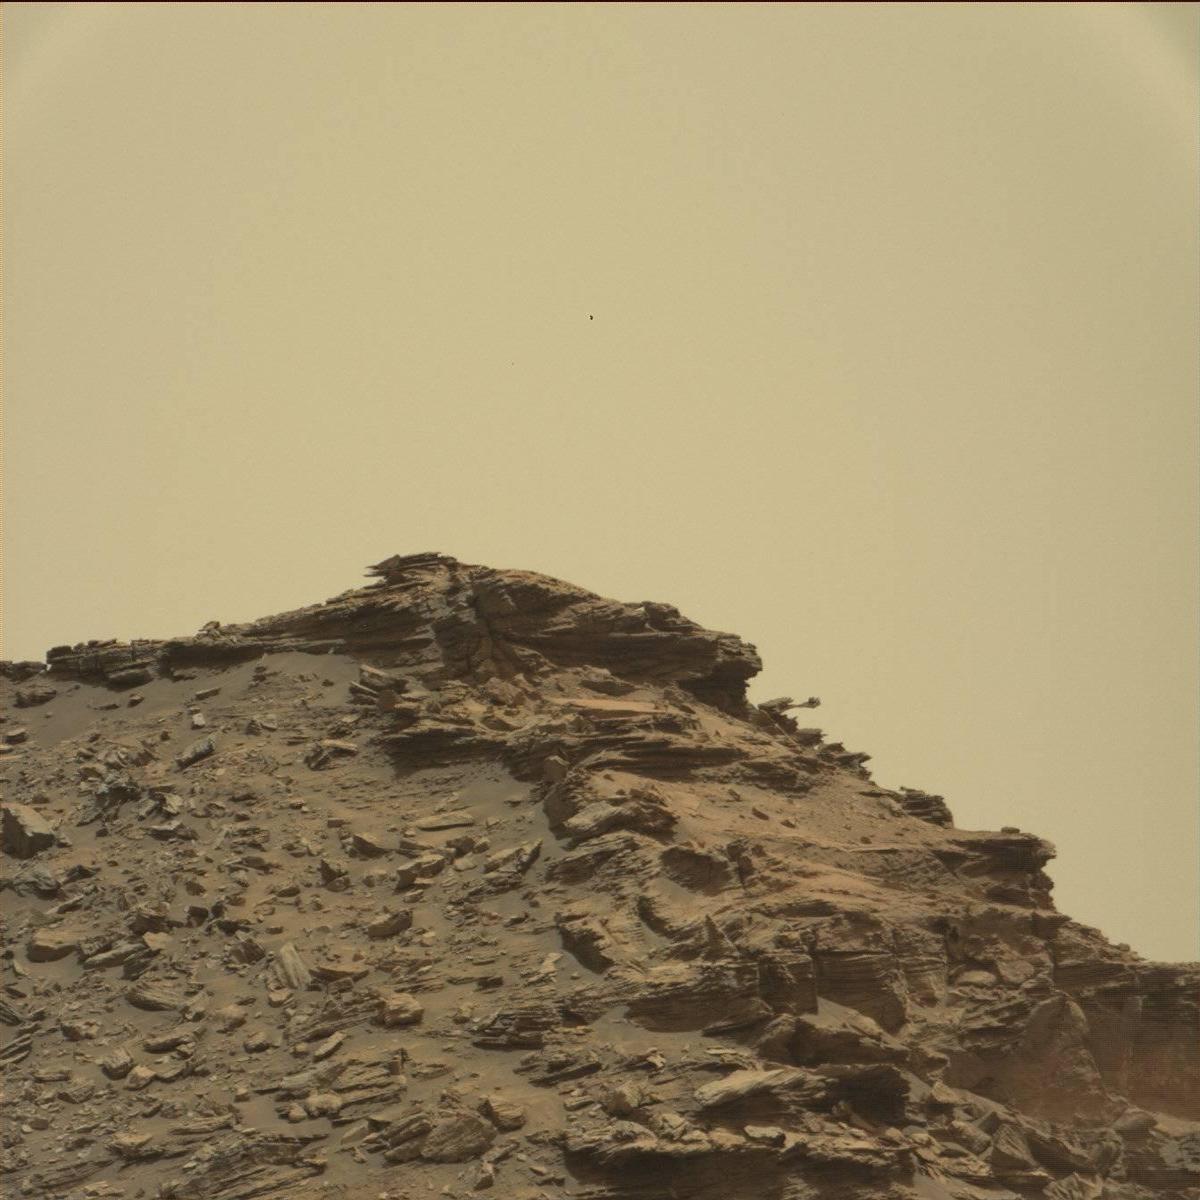
Terrain classes present: Bedrock, Sand / Soil, Sky